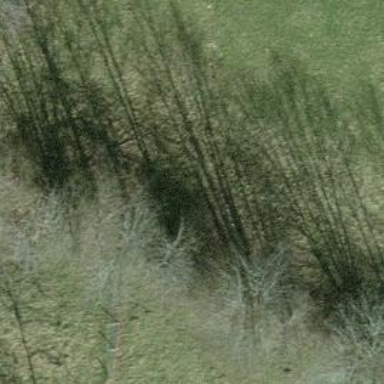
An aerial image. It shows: Beautiful tree in nature.